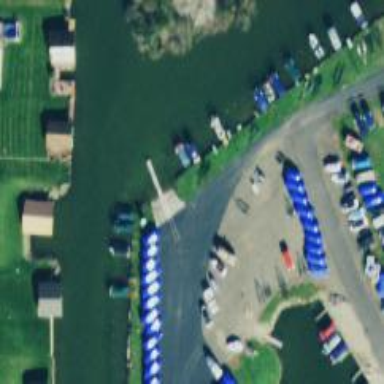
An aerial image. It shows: Slipway on leisure land.